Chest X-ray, PA view. Patient: 54 years old, sex M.
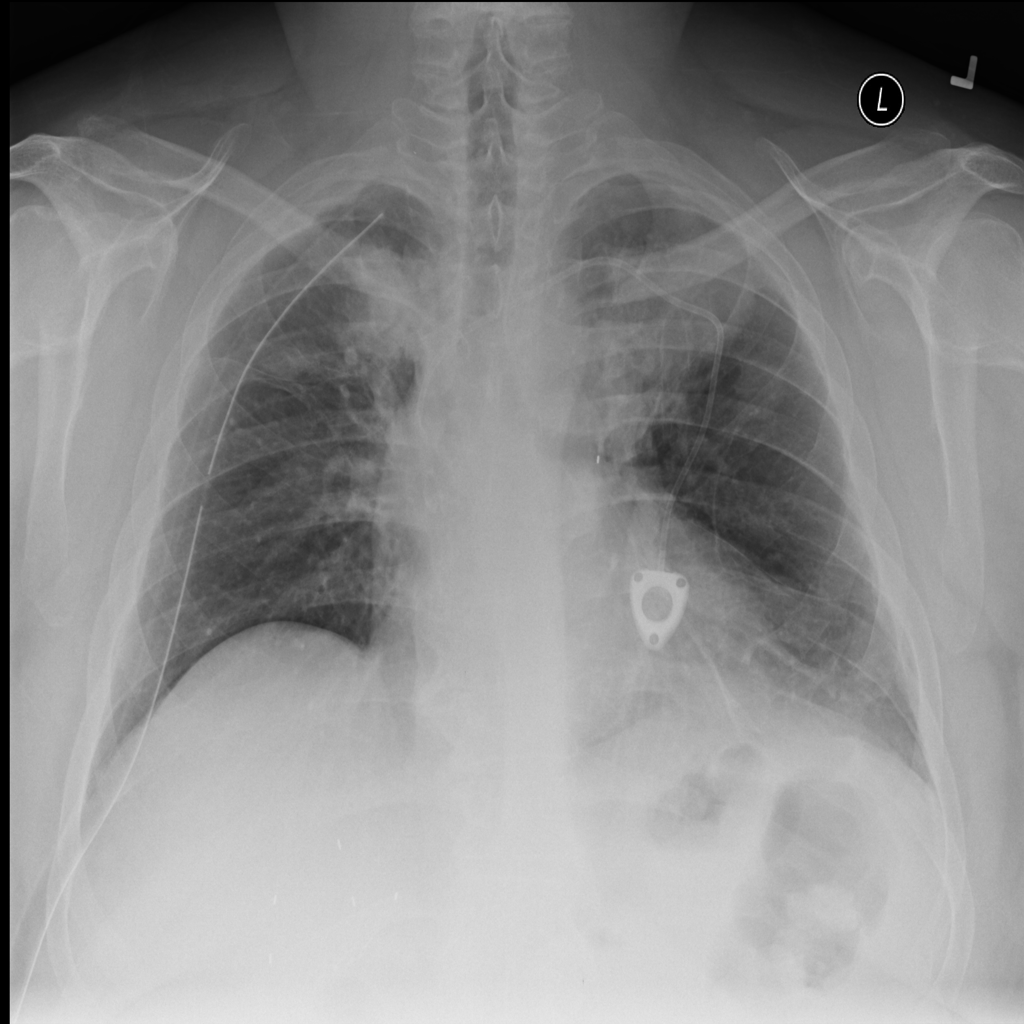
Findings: Mass